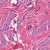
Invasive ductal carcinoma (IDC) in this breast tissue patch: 0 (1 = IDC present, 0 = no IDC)